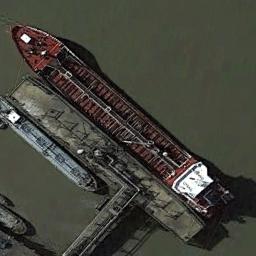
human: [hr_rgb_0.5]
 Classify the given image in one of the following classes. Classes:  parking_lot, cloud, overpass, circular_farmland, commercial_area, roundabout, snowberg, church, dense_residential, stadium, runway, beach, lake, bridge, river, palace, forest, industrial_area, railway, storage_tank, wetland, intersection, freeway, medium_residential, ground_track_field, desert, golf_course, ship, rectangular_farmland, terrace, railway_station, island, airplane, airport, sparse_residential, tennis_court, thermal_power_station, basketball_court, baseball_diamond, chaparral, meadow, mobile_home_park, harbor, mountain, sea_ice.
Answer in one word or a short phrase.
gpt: ship